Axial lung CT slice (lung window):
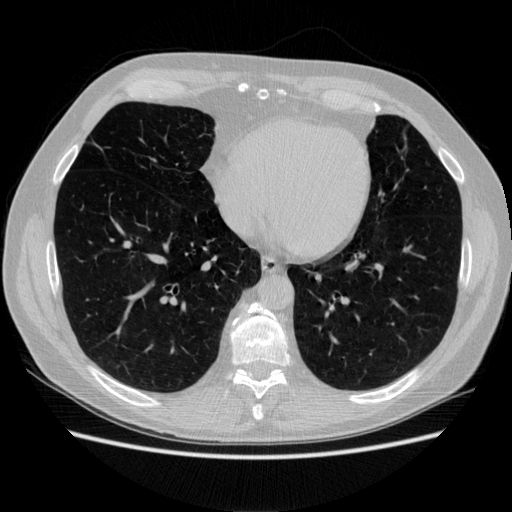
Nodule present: no